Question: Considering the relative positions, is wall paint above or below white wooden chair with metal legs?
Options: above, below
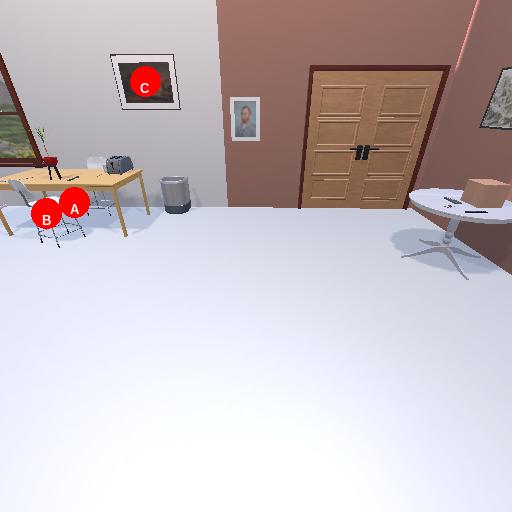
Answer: above